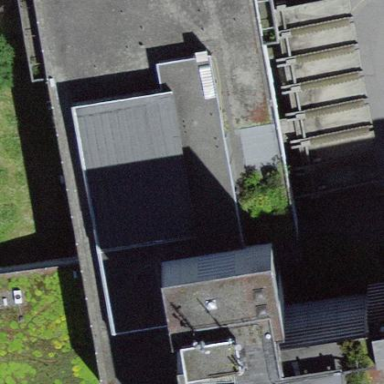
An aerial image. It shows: Building with flat roof.